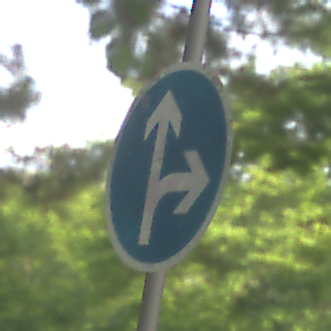
Verkehrszeichen: VorgeschriebeneFahrtrichtungGeradeausOderRechts
Umgebung: Outdoor, RoadRail
Tageszeit: MorningAfternoon
Wetter: Clear
Licht: Natural
Jahreszeit: NotSpecified
Kontrast: LowContrast